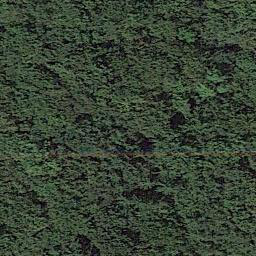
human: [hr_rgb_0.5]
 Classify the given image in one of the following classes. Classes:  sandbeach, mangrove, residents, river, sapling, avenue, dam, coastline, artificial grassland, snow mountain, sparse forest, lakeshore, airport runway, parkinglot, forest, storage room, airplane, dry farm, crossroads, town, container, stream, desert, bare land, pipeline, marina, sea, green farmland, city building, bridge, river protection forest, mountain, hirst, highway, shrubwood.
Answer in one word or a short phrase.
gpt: forest